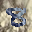
Label: 8